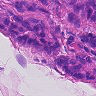
Metastatic tissue present: yes